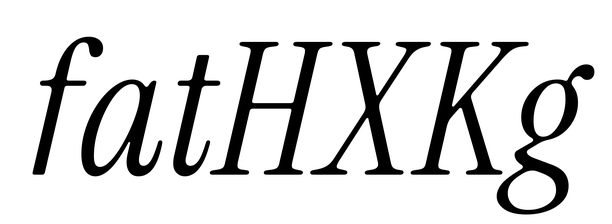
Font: InstrumentSerif-Italic